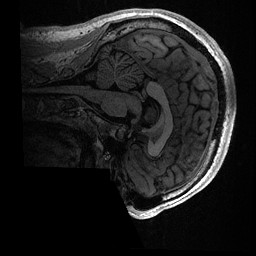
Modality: T1w
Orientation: sagittal
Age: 20
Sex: male
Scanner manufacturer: ge
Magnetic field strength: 3 T
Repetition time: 0.006952 s
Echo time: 0.00292 s